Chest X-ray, AP view. Patient: 53 years old, sex M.
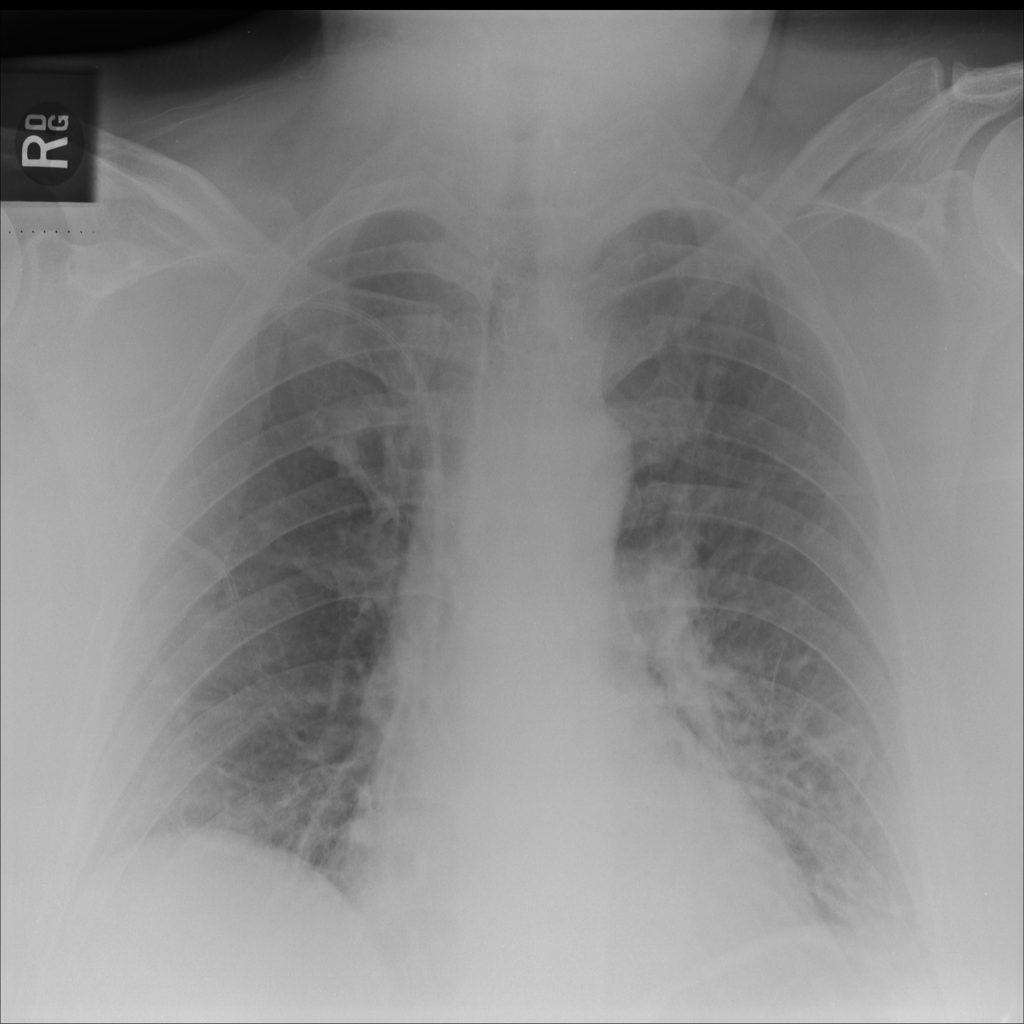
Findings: No Finding